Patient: sex M, age 48
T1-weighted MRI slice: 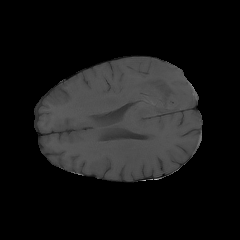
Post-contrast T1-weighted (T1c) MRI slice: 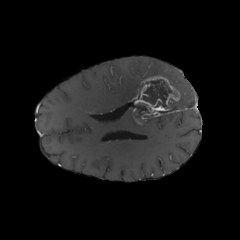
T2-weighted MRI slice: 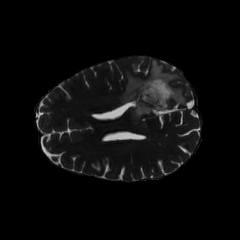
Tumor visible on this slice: yes
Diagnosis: Glioblastoma, IDH-wildtype
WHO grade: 4